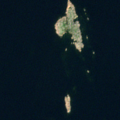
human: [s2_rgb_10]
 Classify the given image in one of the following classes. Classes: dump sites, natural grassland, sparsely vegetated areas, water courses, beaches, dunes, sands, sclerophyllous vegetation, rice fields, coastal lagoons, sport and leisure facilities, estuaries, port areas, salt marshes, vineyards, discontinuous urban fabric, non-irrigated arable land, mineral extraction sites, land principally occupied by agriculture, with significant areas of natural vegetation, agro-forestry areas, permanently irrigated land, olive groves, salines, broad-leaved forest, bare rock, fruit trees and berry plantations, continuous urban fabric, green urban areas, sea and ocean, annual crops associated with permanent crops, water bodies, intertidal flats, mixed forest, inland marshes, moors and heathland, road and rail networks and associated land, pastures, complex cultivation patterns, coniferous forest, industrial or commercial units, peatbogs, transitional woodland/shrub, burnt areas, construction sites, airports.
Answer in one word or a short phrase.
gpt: sea and ocean